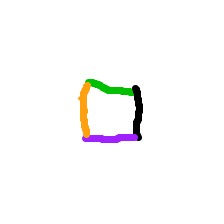
Shape: square